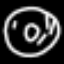
Label: donut